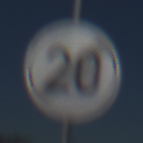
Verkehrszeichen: EndeGeschwindigkeit20
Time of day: MorningAfternoon
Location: Outdoor (RoadRail)
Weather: Clear
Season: NotSpecified
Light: Natural